Question: The following code is my attempt to do that. However i do understand this is not an elegant approach. Could someone point me in the right direction. Any code-sampe is welcome. Thank you for reading.

'''
public partial class Form1 : Form
{
BackgroundWorker worker = new BackgroundWorker();
delegate void SetTextCallback(string text);
public Form1()
{
InitializeComponent();
worker.DoWork += new System.ComponentModel.DoWorkEventHandler(worker_DoWork);
worker.ProgressChanged += worker_ProgressChanged;
worker.WorkerReportsProgress = true;
worker.WorkerSupportsCancellation = true;
worker.RunWorkerAsync(Convert.ToInt32(numericUpDown_CPU.Value));
}
void worker_ProgressChanged(Object sender, ProgressChangedEventArgs e)
{
double currentUtilization = (double)e.UserState;
this.BeginInvoke(new SetTextCallback(SetText), new object[] { currentUtilization.ToString() });
textBoxCurrentUtilization.Text = currentUtilization.ToString();
}
void worker_DoWork(Object sender, DoWorkEventArgs e)
{
int CPU_utilization = (int)e.Argument;
while (true)
{
if (worker.CancellationPending)
return;
Thread.Sleep(CPU_utilization);
int total = 0;
Process p = Process.GetCurrentProcess();
foreach (ProcessThread pt in p.Threads)
{
total += pt.TotalProcessorTime.Milliseconds;
if (pt.Id == (int)AppDomain.GetCurrentThreadId())
{
TimeSpan ts = pt.TotalProcessorTime;
double percentage = ((double)(ts.Milliseconds + 1) / total) * 100;
worker.ReportProgress(Convert.ToInt32(percentage), percentage);
}
}
}
}
private void numericUpDown_CPU_ValueChanged(object sender, EventArgs e)
{
worker.CancelAsync();
while (worker.IsBusy)
Thread.Sleep(100);
int desiredUtilization = Math.Abs(Convert.ToInt32(100 - numericUpDown_CPU.Value));
worker.RunWorkerAsync(desiredUtilization); //restart worker
}
void SetText(string text)
{
this.textBoxCurrentUtilization.Text = text;
}
}
'''
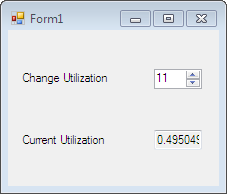
Answer: You can limit the amount of CPU for your process by creating a job object where you can set the limits via SetInformationJobObject. There you need to fill out the structure <URL> structure.
This feature is only available on Windows versions >= 8. As an alternative to setting a hard limit you can also register a callback when the CPU rate is exceeded. There you could e.g. pause your worker threads if you are sure that they are the main source of CPU activity.